Aerial crown-view tile of a tropical tree (Barro Colorado Island, Panama), acquired 20250915:
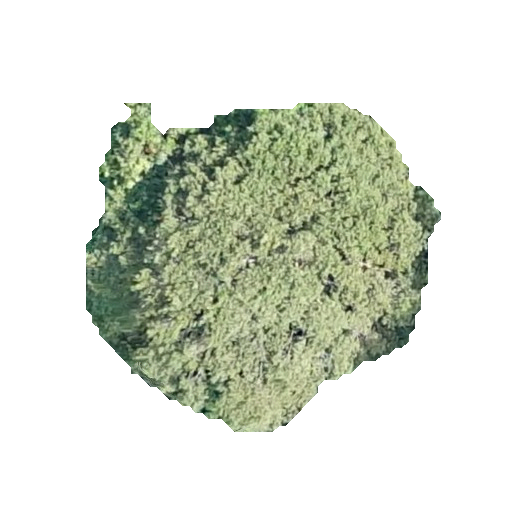
Species: Pouteria stipitata
GBIF accepted scientific name: Pouteria stipitata
Crown area: 124.925 m²